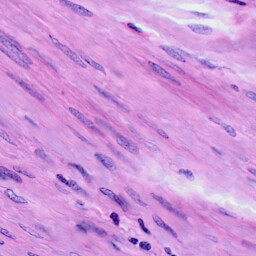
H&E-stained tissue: Cervix